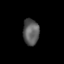
Tissue: lung
Cell type: Endothelial cells
Senescence score: 0.608
Nuclear area (px): 411
Mean DAPI intensity: 92.474